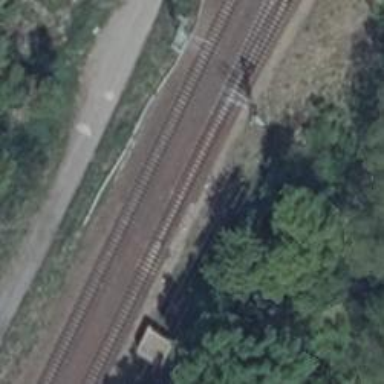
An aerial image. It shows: Railway switch.